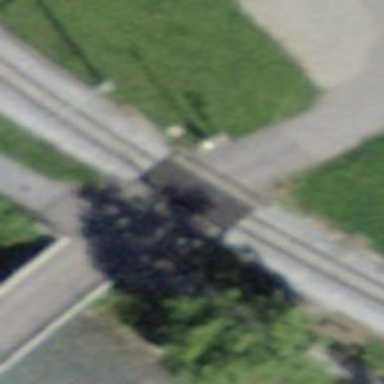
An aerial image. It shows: Level crossing along the railway.